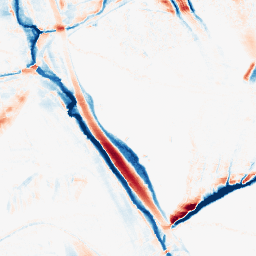
Category: morphological
Decomposition family: morphological_ellipse
Decomposition parameters: operation: average
width: 10
height: 30
Upsampling method: quartic
Upsampling parameters: scale: 8
Upsampling scale: 8